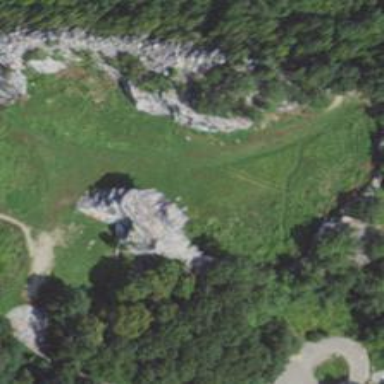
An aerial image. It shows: Natural cliff.